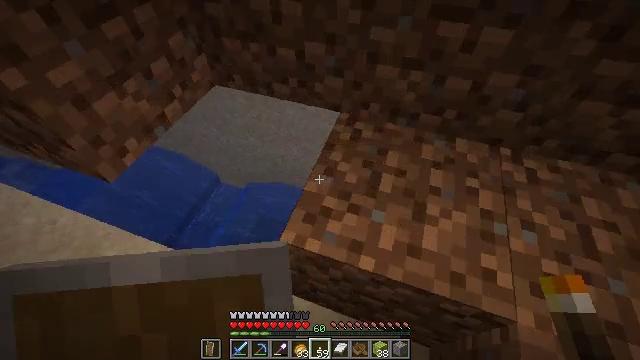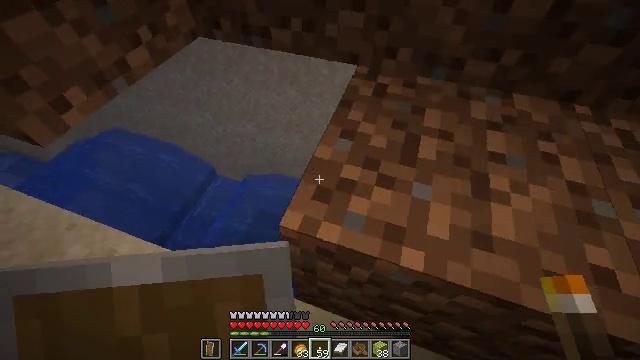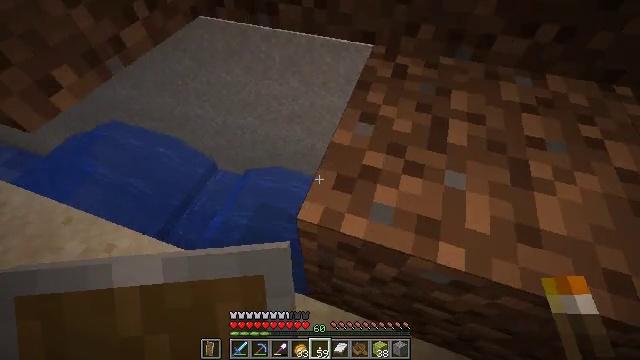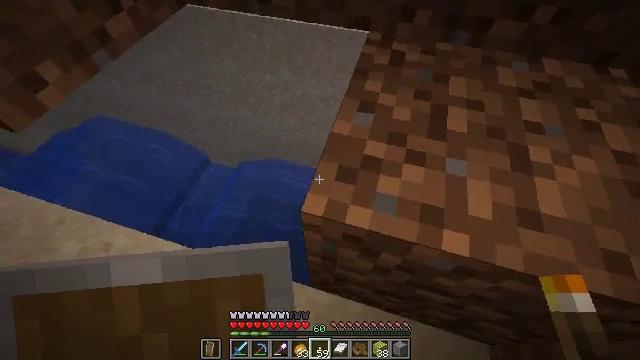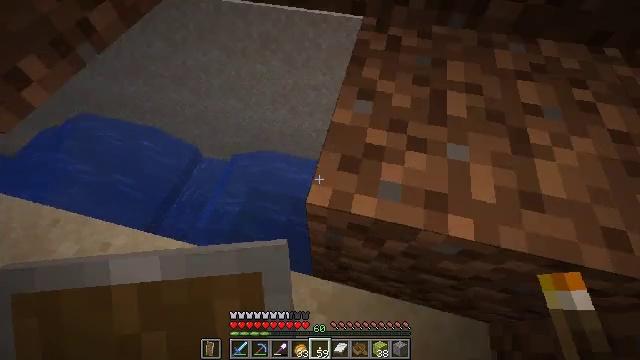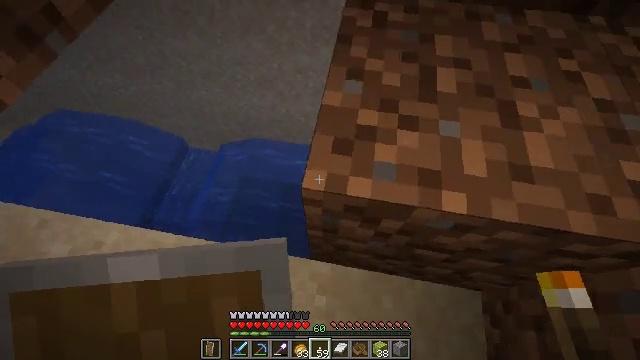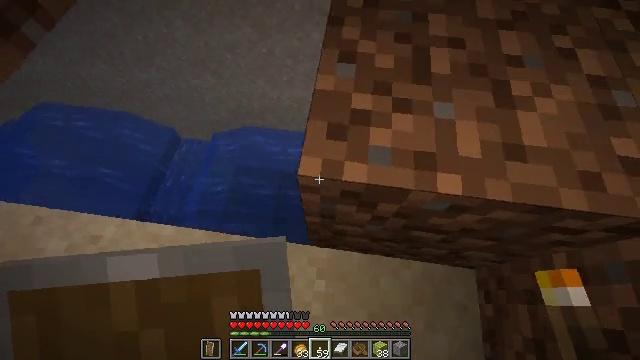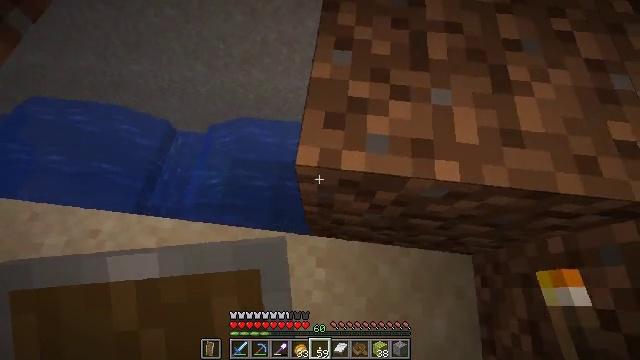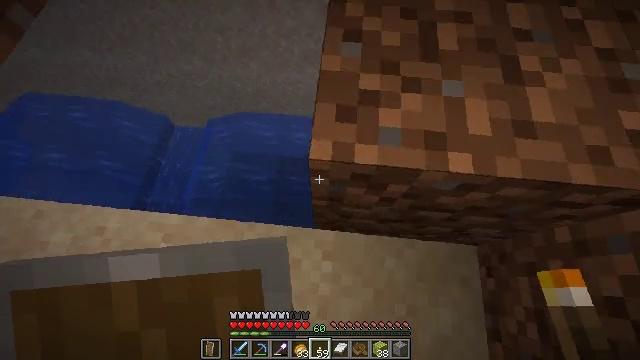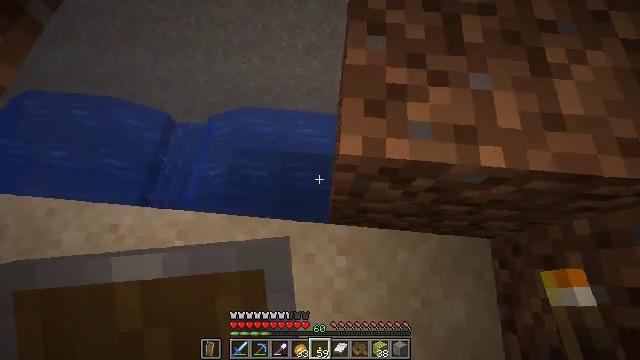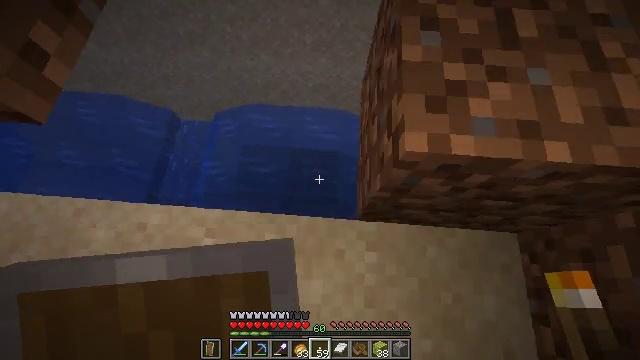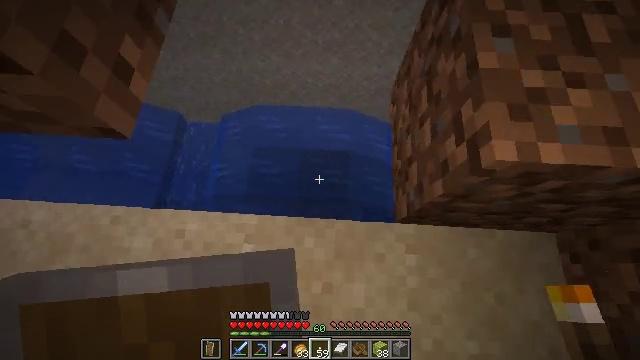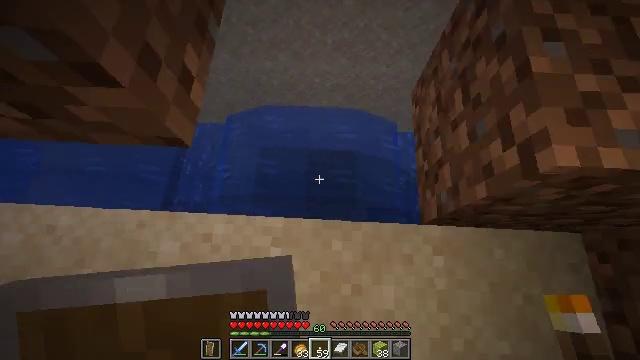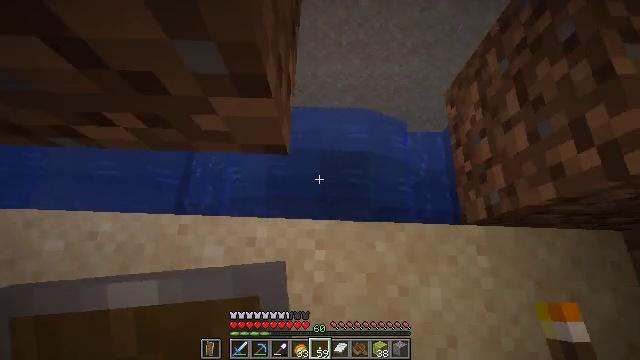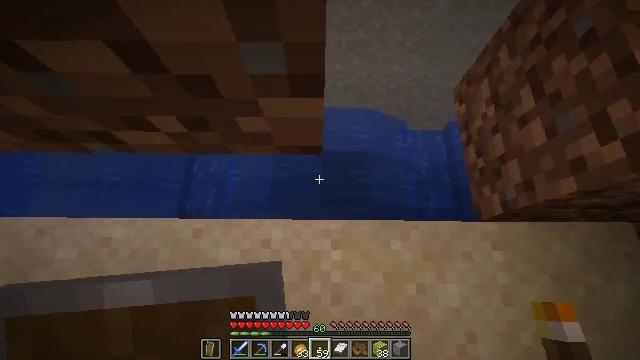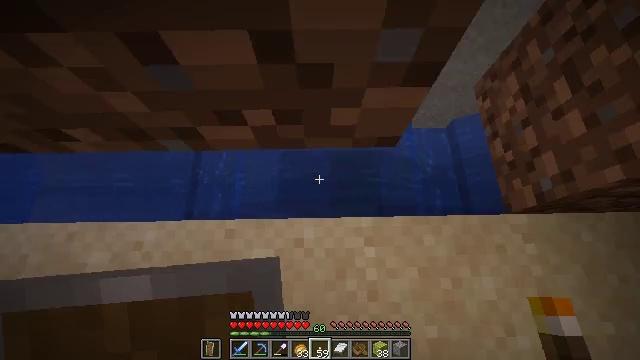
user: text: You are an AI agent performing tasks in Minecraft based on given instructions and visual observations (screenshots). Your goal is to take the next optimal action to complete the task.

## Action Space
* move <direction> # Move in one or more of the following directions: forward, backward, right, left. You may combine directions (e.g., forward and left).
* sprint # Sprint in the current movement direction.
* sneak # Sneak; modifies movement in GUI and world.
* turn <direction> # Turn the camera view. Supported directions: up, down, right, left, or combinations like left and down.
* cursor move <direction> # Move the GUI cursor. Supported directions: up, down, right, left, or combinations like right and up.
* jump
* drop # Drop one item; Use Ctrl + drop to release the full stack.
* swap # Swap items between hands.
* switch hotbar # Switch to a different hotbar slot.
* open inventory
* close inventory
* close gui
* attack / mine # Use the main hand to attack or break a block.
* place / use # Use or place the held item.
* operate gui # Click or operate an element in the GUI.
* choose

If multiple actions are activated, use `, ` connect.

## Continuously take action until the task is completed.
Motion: motion action
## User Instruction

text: Break the wet sponge block.
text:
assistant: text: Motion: no_op
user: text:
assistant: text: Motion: turn down
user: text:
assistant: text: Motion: turn right and down
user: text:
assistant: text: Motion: turn right and down
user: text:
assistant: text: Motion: turn right and down
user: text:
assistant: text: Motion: turn right and down
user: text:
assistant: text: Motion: turn right and down
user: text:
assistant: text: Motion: move left, turn down
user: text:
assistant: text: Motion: move left, turn down
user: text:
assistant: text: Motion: move left
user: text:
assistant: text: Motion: move left, turn right
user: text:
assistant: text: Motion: move left
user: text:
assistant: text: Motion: move left, turn right
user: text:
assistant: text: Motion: move left, turn right
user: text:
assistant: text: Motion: turn right
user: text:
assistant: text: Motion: turn right
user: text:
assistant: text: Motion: turn right
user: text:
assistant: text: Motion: turn right
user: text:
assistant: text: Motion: no_op
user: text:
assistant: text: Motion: no_op
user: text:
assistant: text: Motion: no_op
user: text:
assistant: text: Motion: no_op
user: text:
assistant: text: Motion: no_op
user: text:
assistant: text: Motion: no_op
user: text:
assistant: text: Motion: no_op
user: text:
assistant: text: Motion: turn left
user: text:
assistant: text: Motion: turn left
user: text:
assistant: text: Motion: turn left and up
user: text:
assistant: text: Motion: turn left and up
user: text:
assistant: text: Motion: turn left and up